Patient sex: M
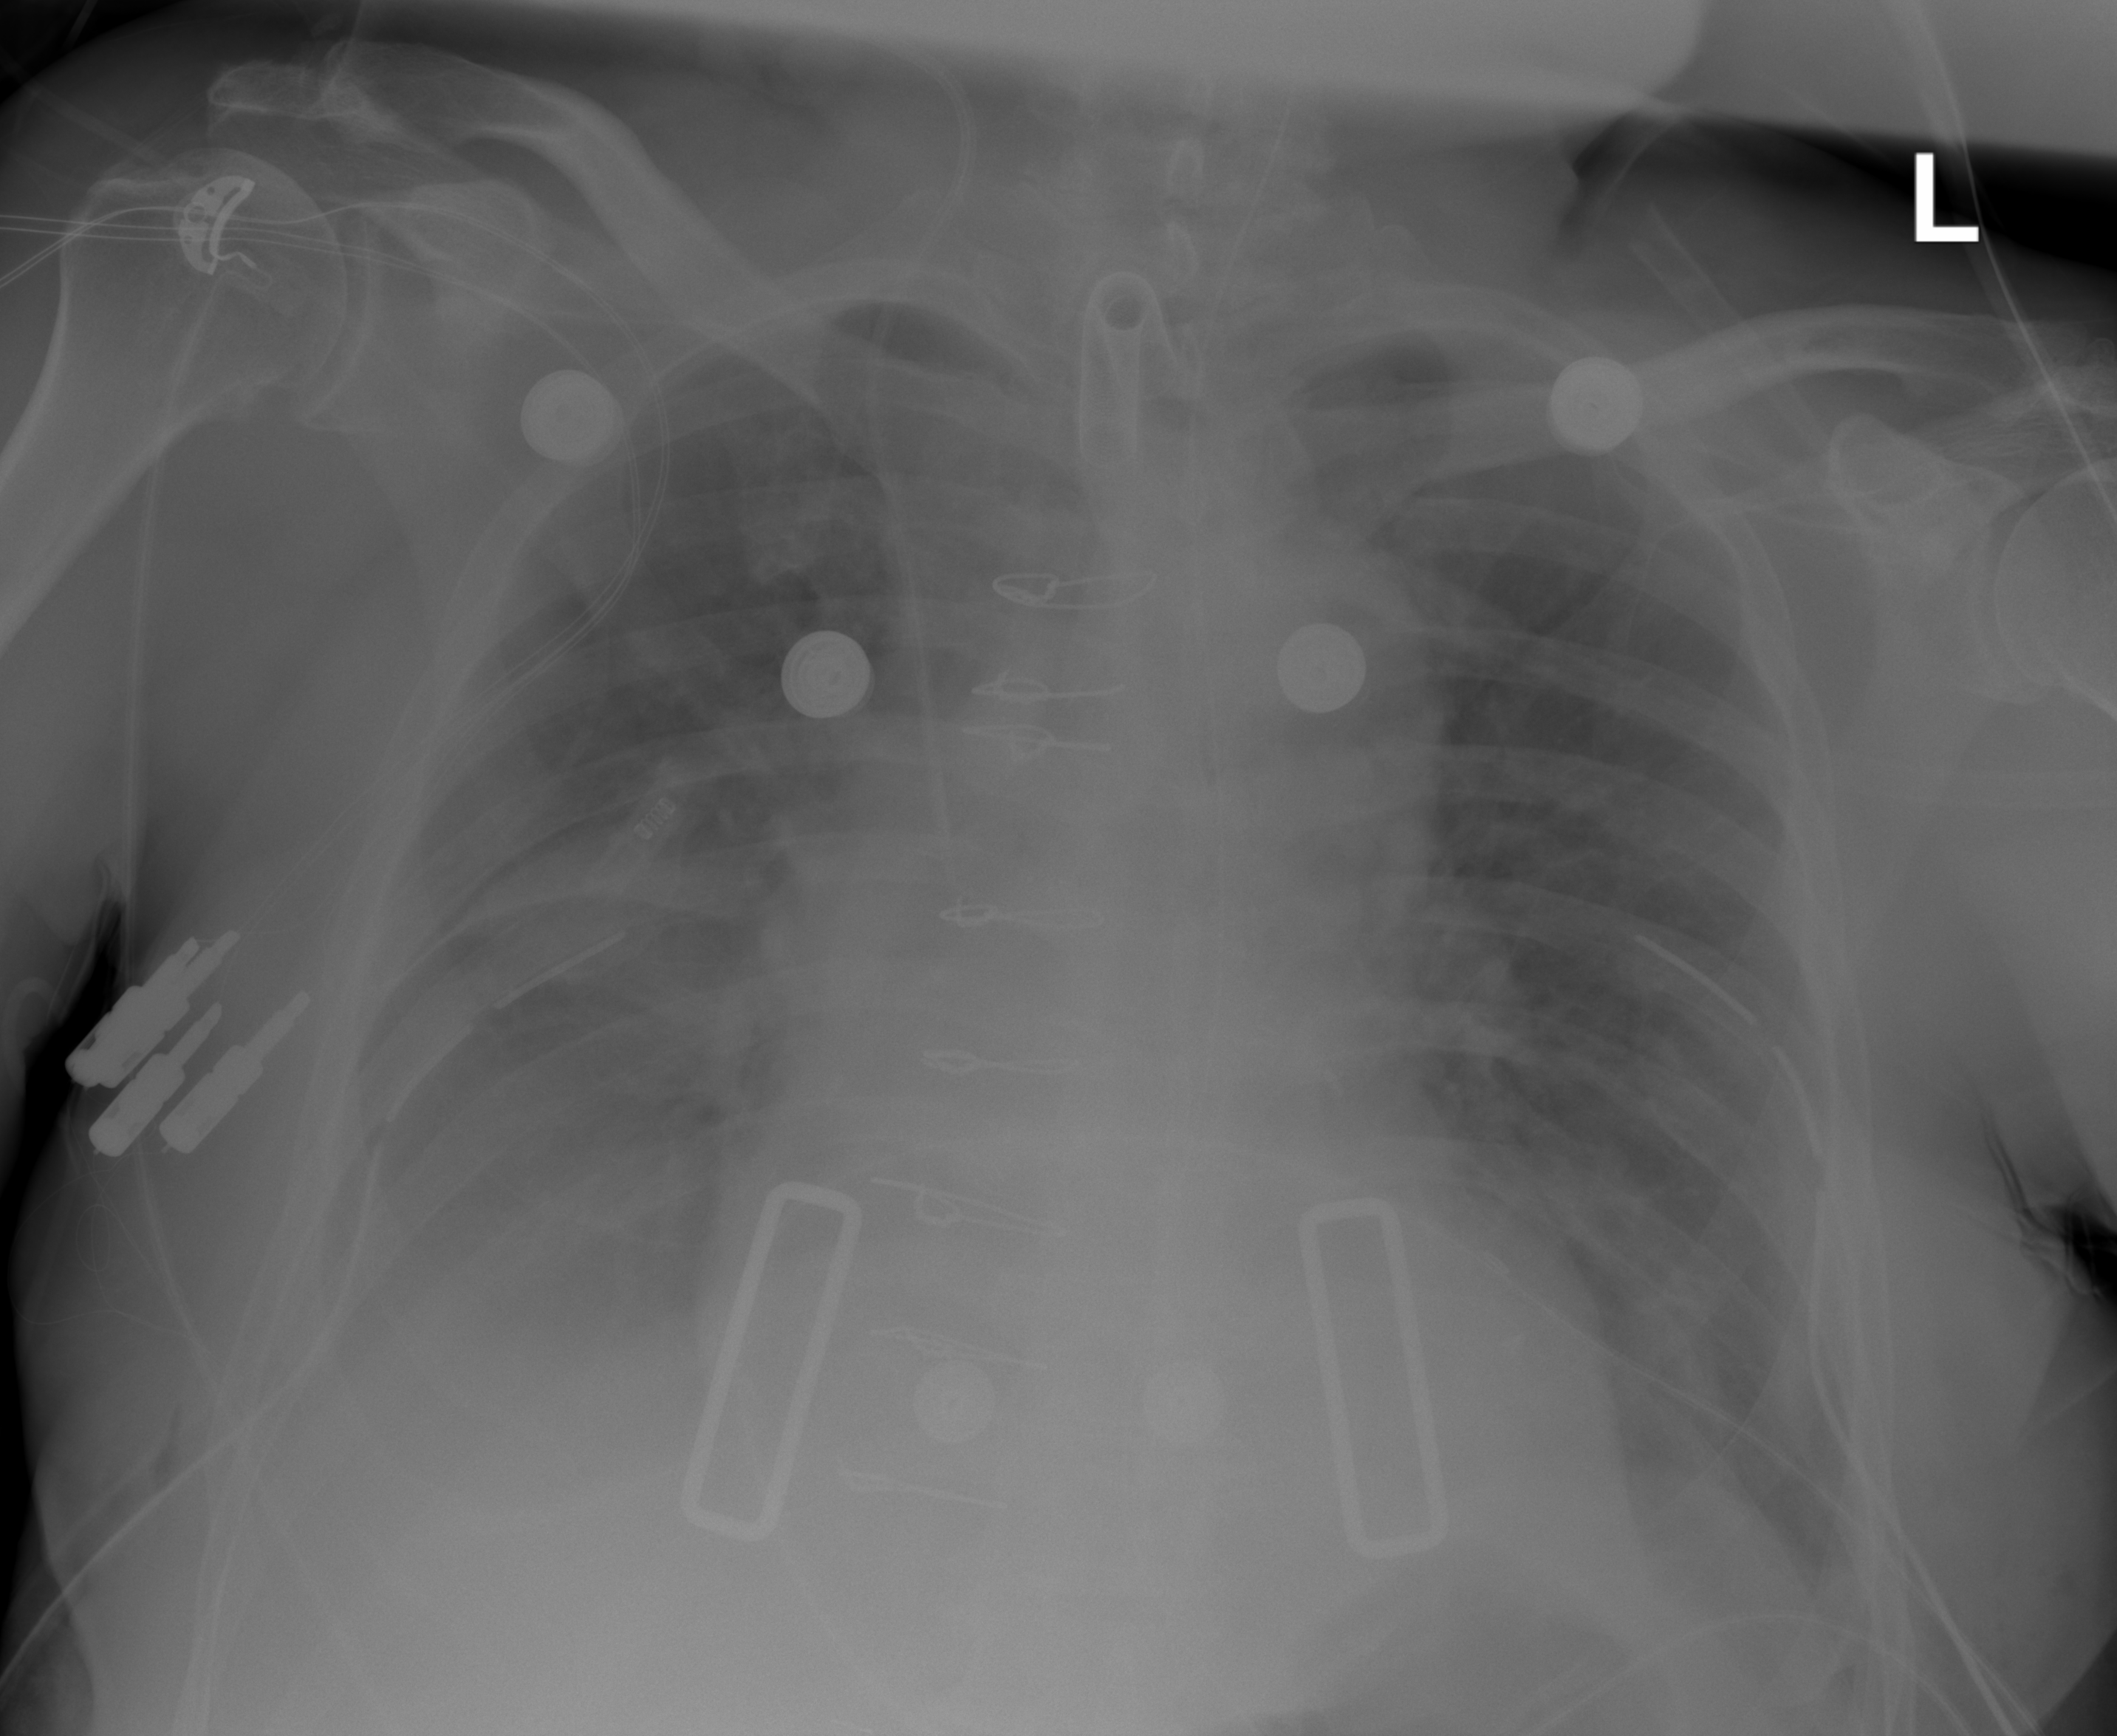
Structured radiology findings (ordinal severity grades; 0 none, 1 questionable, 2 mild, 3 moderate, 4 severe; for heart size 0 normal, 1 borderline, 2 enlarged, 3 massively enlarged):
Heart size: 2
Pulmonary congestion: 1
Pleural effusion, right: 2
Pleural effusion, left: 1
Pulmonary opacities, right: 0
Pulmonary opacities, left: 0
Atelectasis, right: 2
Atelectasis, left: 2